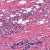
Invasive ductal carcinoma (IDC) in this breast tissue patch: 1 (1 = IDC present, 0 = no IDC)